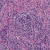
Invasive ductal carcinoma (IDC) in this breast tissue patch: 1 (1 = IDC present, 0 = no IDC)